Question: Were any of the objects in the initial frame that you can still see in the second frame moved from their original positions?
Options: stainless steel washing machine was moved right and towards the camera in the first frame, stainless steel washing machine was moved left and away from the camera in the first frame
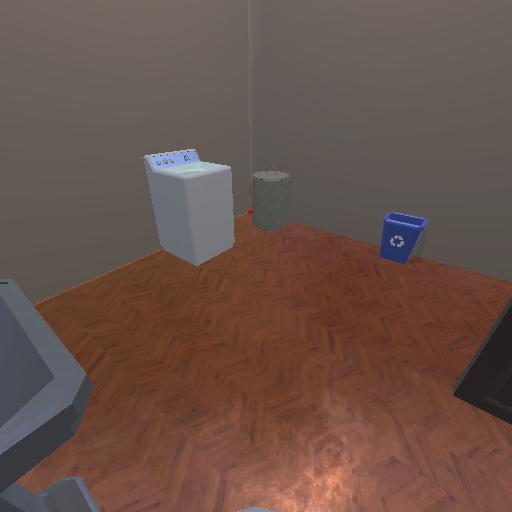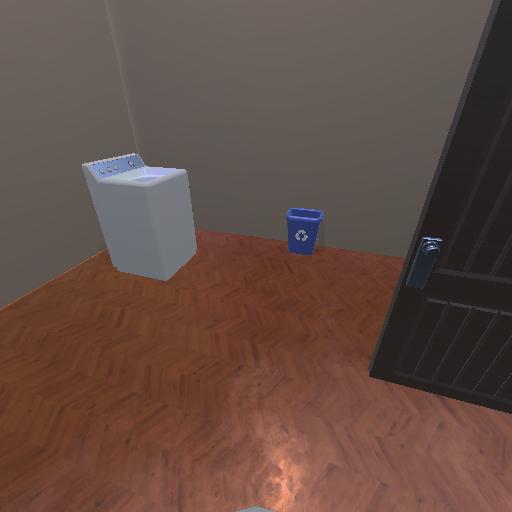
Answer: stainless steel washing machine was moved right and towards the camera in the first frame